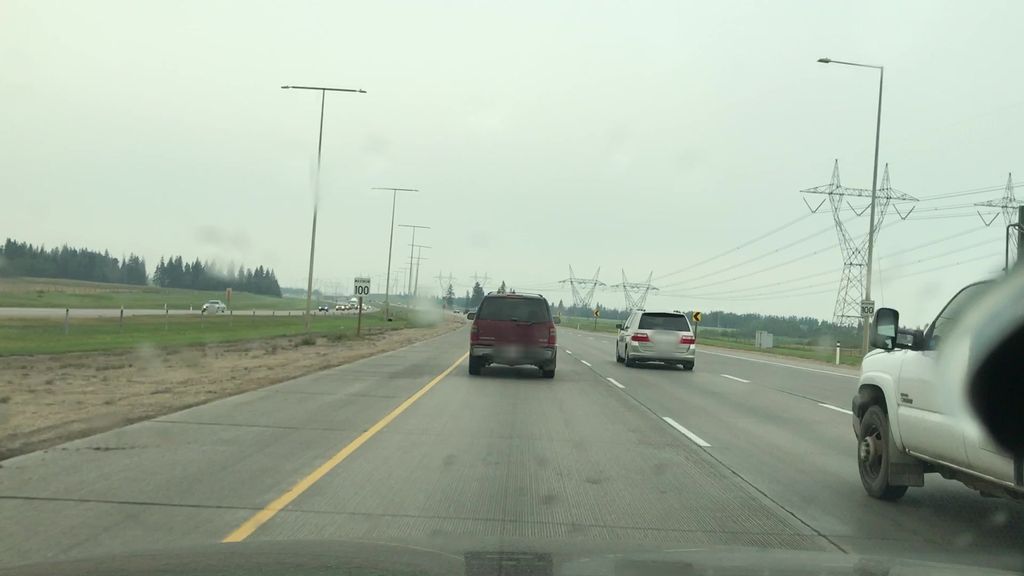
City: edmonton